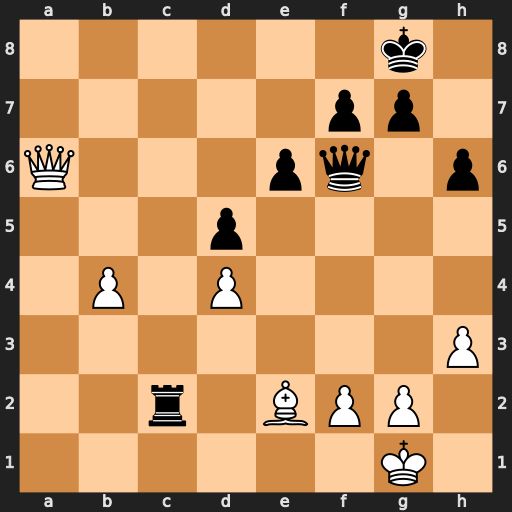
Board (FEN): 6k1/5pp1/Q3pq1p/3p4/1P1P4/7P/2r1BPP1/6K1
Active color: w
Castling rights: -
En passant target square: -
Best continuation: Qa8+ Kh7 Bd3+ g6 Bxc2